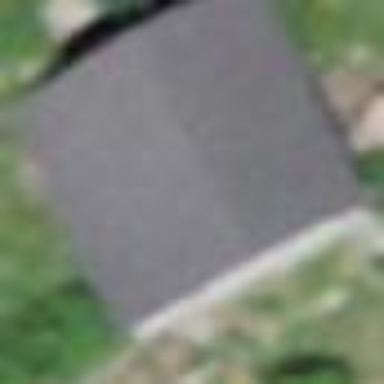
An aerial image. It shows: Simple and straightforward house.